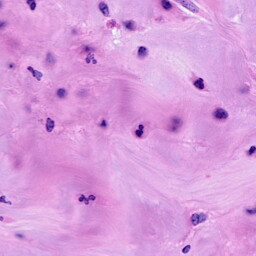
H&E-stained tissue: Breast